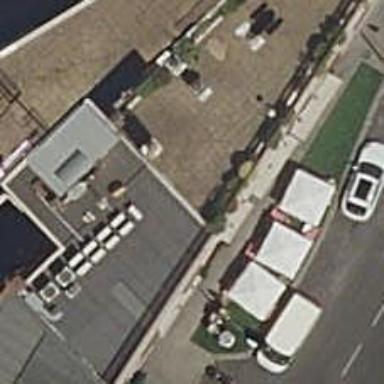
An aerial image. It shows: Restaurant.